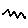
Label: zigzag